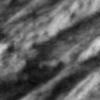
Label: no_change